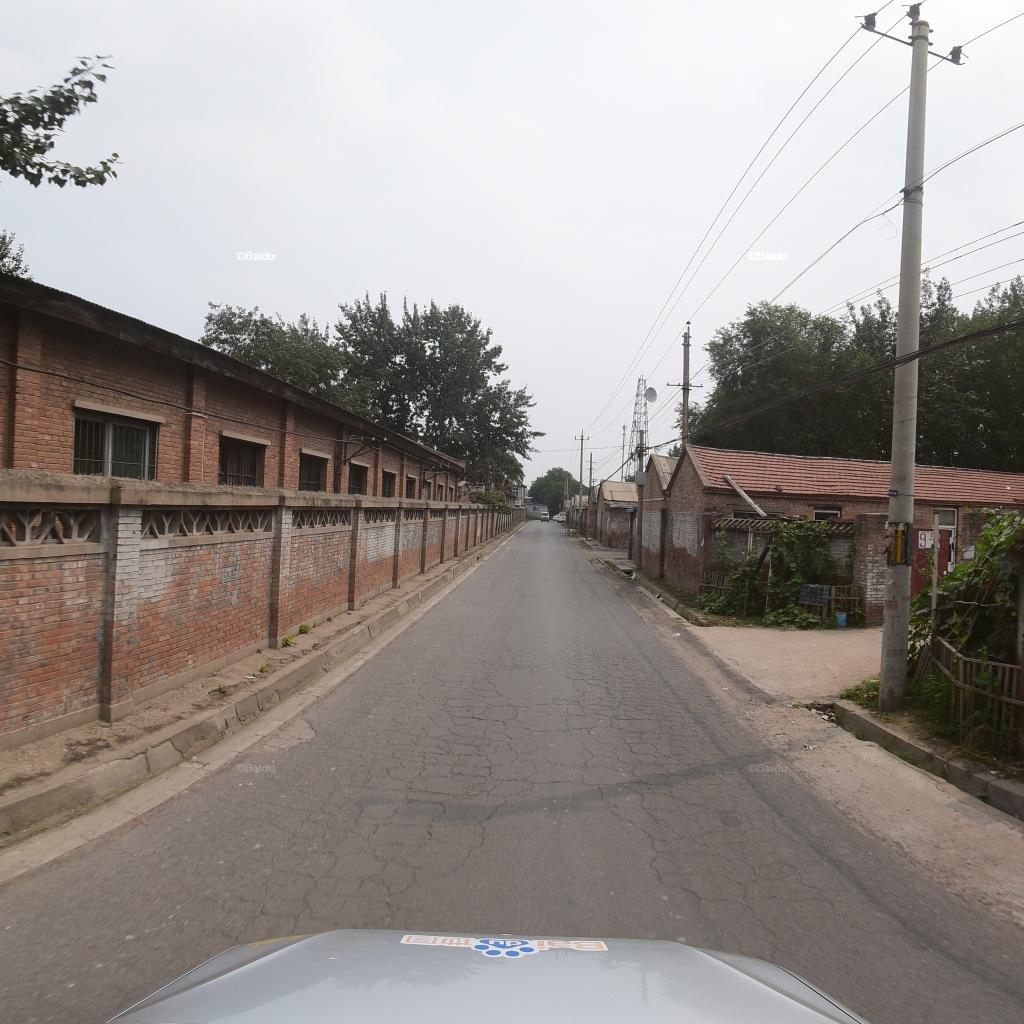
Region: Fengtai
Road damage annotations: alligator crack